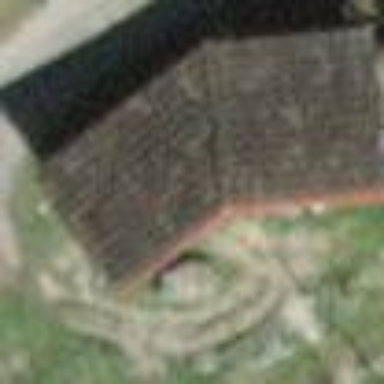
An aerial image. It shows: Shed building.